Field crop: maize
Growth stage: 2
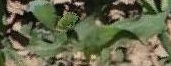
Species: maize